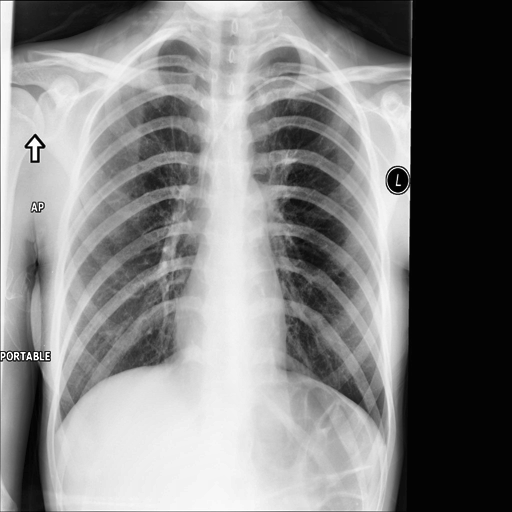
Finding: NORMAL